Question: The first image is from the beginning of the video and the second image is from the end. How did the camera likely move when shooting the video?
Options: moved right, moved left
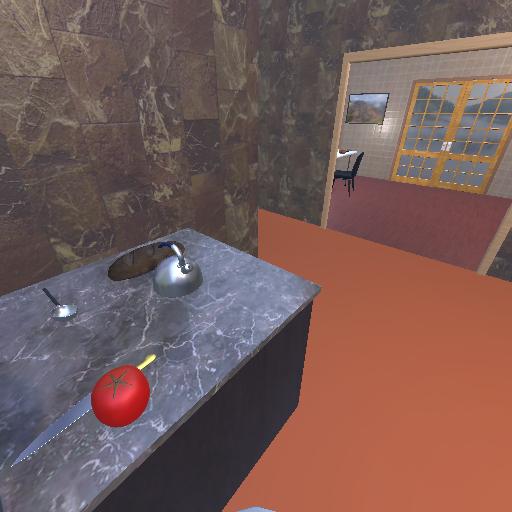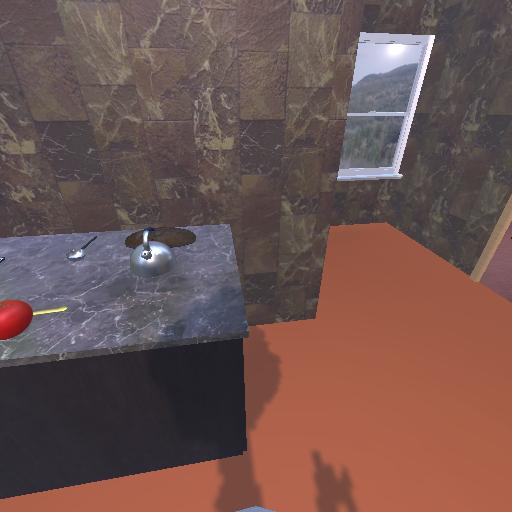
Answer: moved right